Interaction volume radius: 10 \u00c5
Interaction volume height: 25 \u00c5
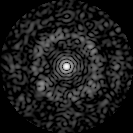
Disorder parameter: 0.7799